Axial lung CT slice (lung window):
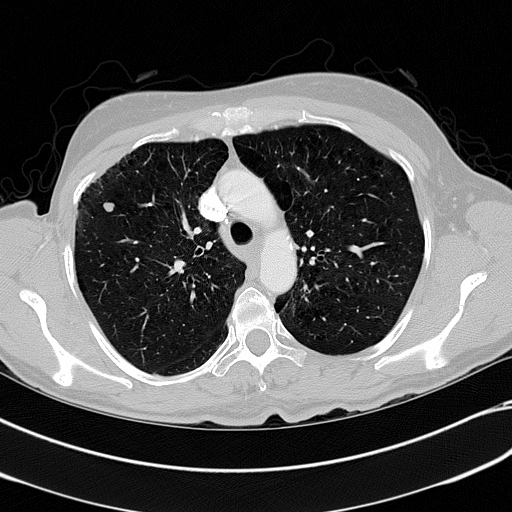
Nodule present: yes
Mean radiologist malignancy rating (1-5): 3.25